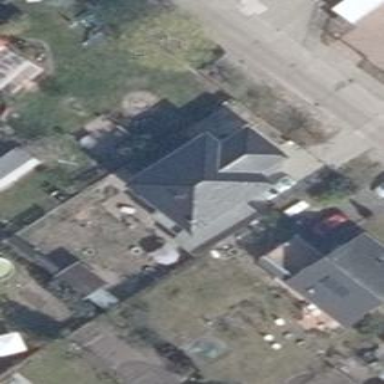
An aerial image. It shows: Black house with hipped roof.